Question: I have an NSView inside my project's window as seen in the picture below:

How do I add NSImageViews to the subview of this 'Custom View' so its displayed in there rather than directly in the main window of the application?
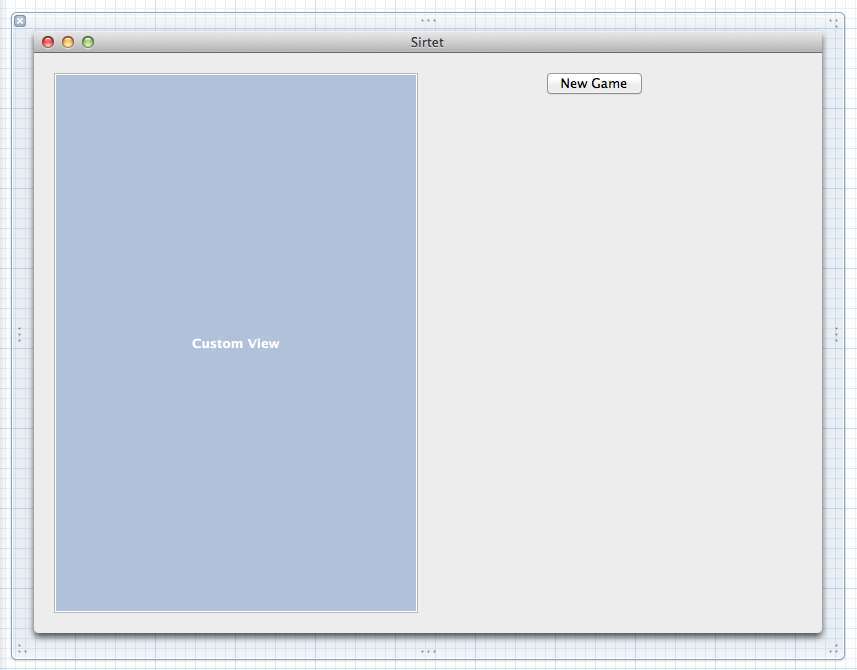
Answer: Programmatically, you would access the view to which you want to add subviews, then call the -addSubView: method on it. You can access it either as an IBOutlet hooked in to interface builder, or access it by Identifier (set the Identifier string in the "identity" section in the interface builder inspector). Iterate through the subviews of the windowcontroller's view (your custom view would be one) and test the string value of "identifier"
Here's a simplified code snippet from a recent project for programmatically adding an extra "properties" box into a view that already has a box defined in the xib. I'm adding a new box view ('propertiesBoxView') into an existing 'NSView' (referenced by the IBOutlet-ed '_detailsView') and positioning it relative to another sibling box (with its identifier set to "UI_DETAILSBOX"). An NSImageView should behave the same way as a box view:
'''
_propsViewController = [[MySpecialViewController alloc] initWithThings:...];
/* snip */
NSView *propertiesBoxView = [_propsViewController view];
NSView *detailsBox = nil;
// find the details box
for (NSView *sibling in [_detailsView subviews]) {
if ([[sibling identifier] isEqualToString:@"UI_DETAILSBOX"]) {
detailsBox = sibling;
break;
}
}
if (detailsBox == nil) {
return;
}
[_detailsView addSubview:propertiesBoxView];
NSDictionary *viewsDictionary = NSDictionaryOfVariableBindings(propertiesBoxView, detailsBox);
NSArray *verticalConstraints = [NSLayoutConstraint constraintsWithVisualFormat:@"V:[detailsBox]-9-[propertiesBoxView]-(>=9)-|"
options:0
metrics:nil
views:viewsDictionary];
NSArray *horizontalConstraints = [NSLayoutConstraint constraintsWithVisualFormat:@"H:|-9-[propertiesBoxView]-(>=9)-|"
options:0
metrics:nil
views:viewsDictionary];
[_detailsView addConstraints:verticalConstraints];
[_detailsView addConstraints:horizontalConstraints];
'''